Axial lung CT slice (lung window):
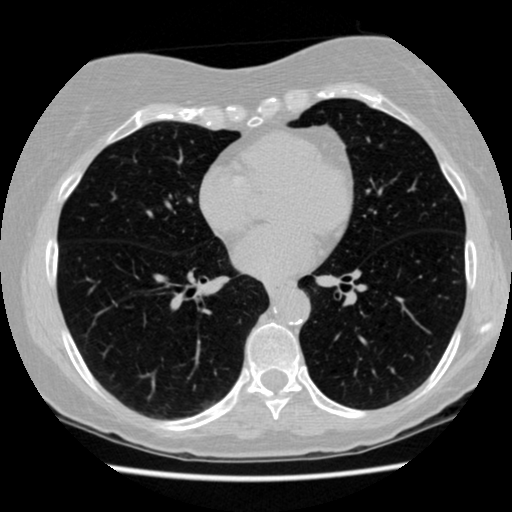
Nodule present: no